Question: I am trying to determine the angle where the camera forward vector intersect with an object vector.
Sorry, not straight forward to explain with my knowledge, please find attached a diagram: The camera may not be looking directly at the object (OBJ) and I'd like to know the angle ( ? in the diagram) where the camera's forward vector (V1 in red) intersects with the vector of the object (V2 in red) (if it does), e.g. point A, or B, or C, etc depending on the x-rotation of the camera.

I tried calculating a normalized vector for the red lines, v1 and v2.
Then calculate the angle between two vectors <URL>
But the results don't match the expected values when testing.
'''
//v1
Vector3 hypoth = Camera.main.transform.forward.normalized;
//v2
Vector3 adjacent = (new Vector3(obj.transform.position.x, obj.transform.position.y, Camera.main.transform.position.z)
-obj.transform.position).normalized;
float dotProd = Vector3.Dot(adjacent, hypoth);
float cosOfAngle = dotProd / (Vector3.Magnitude(adjacent) * Vector3.Magnitude(hypoth));
double radAngle = Math.Acos(cosOfAngle);
float angle = (float)((180 / Math.PI) * radAngle);
'''
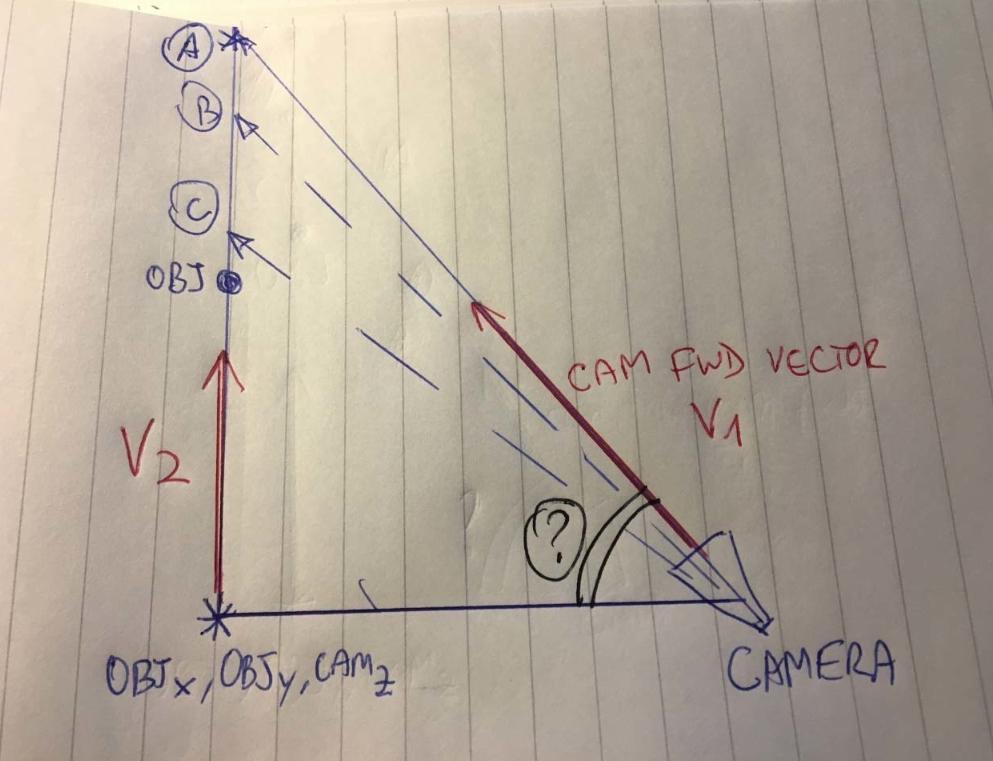
Answer: Finding the angle between 'v1' and 'v2' gives you this angle, which doesn't match what you mark in your diagram:
<URL>
Instead, solve for the angle between v1 and the plane normal to v2:
<URL>
We can do this in unity by projecting v1 to the plane normal to v2 using <URL>:
'''
Vector3 projection = Vector3.ProjectOnPlane(hypoth, adjacent);
float angle = Vector3.Angle(projection, hypoth);
'''